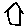
Label: house